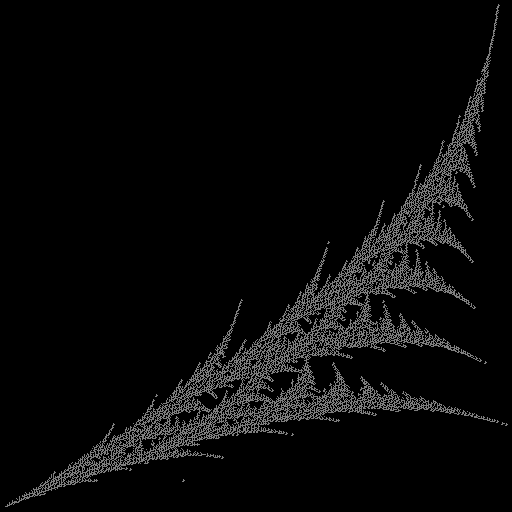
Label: umbrellafern